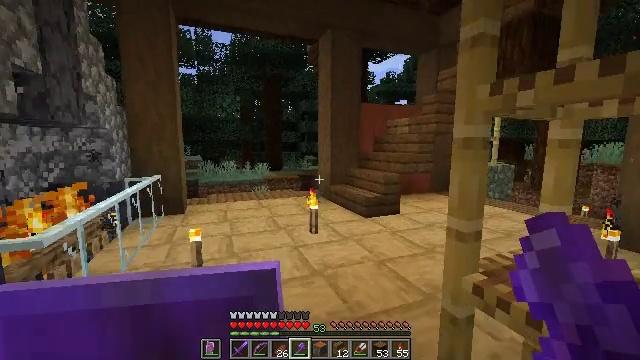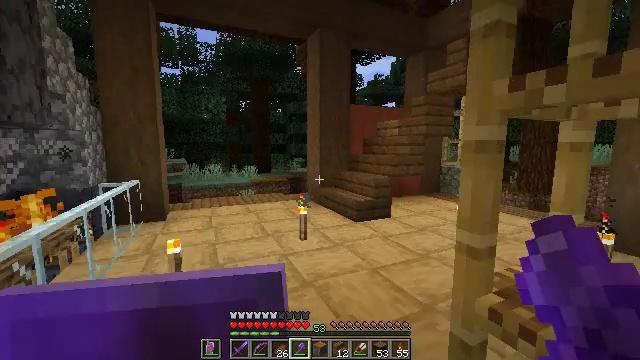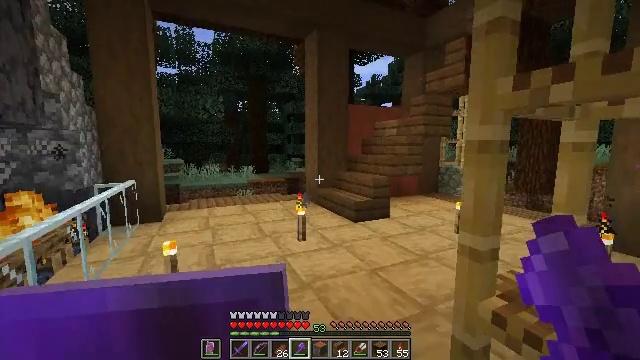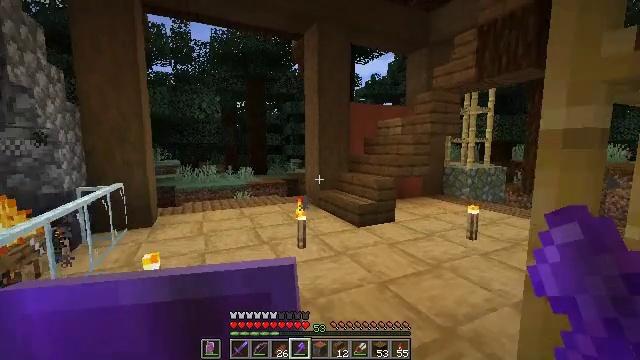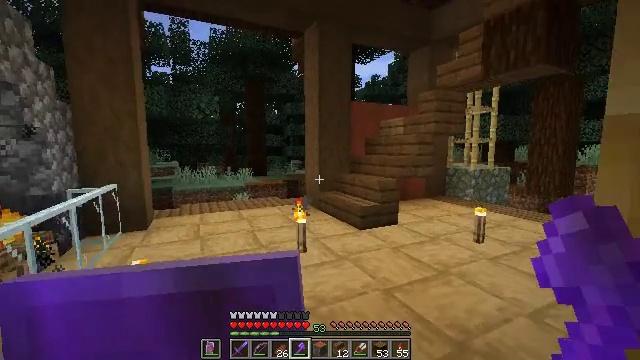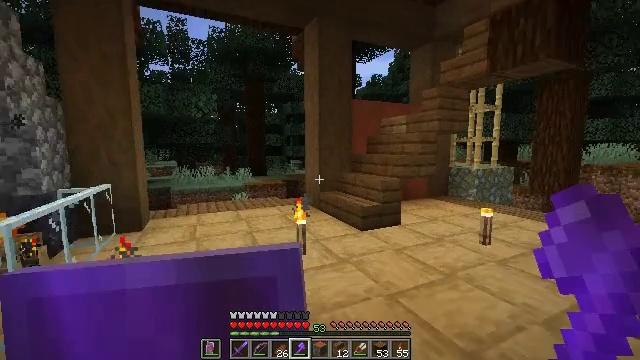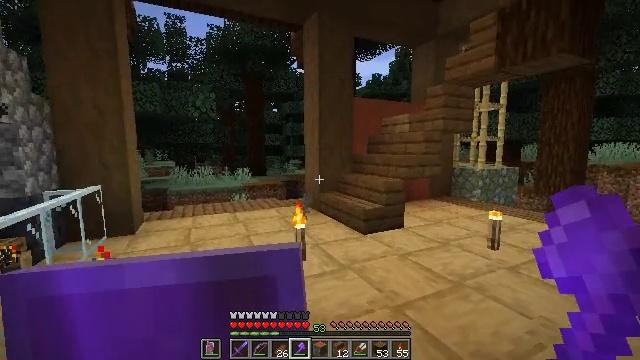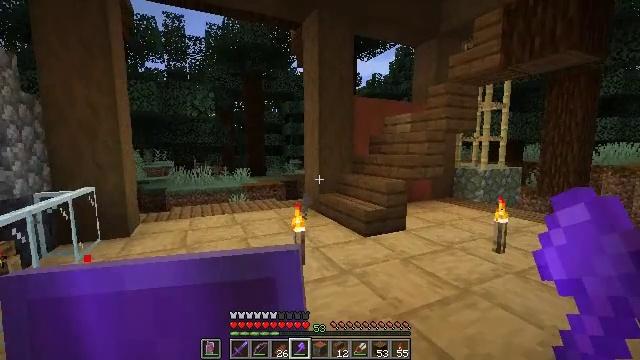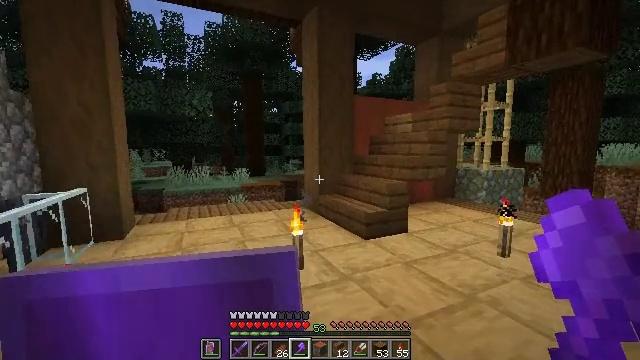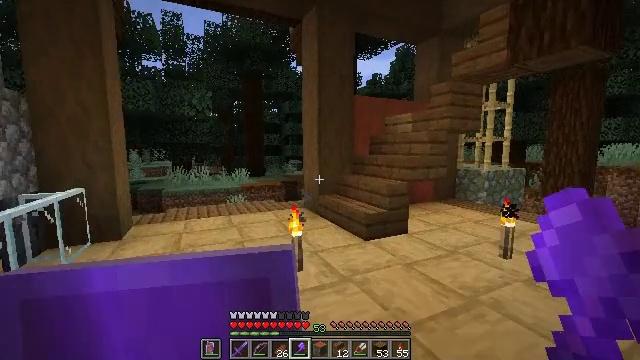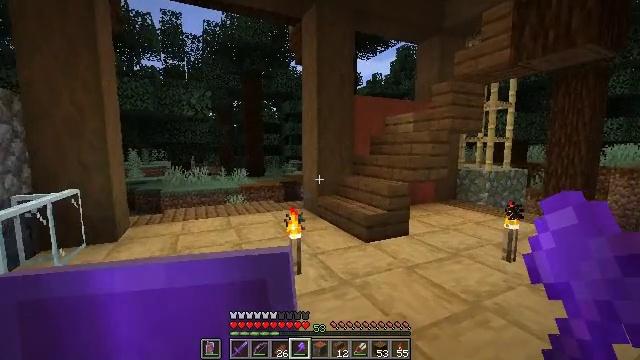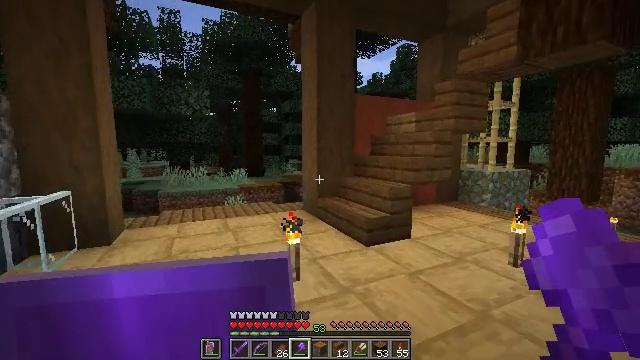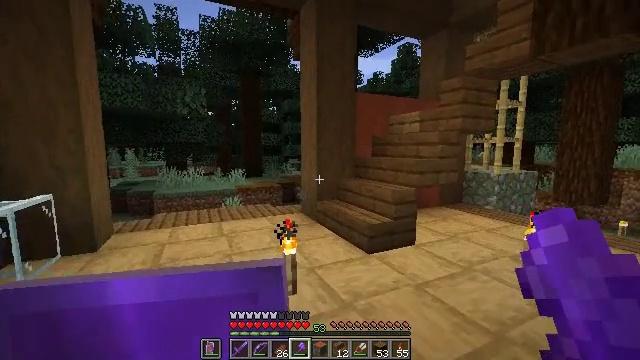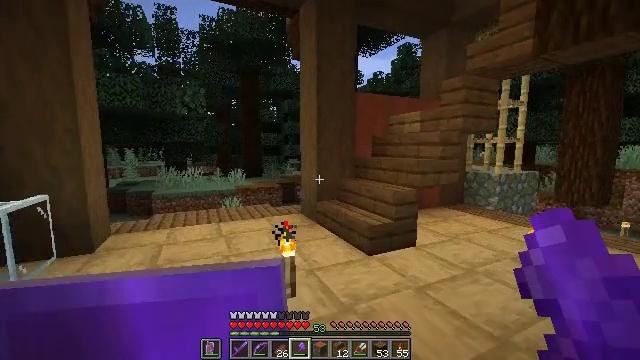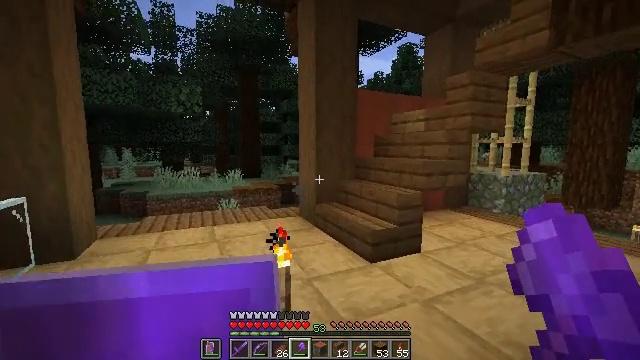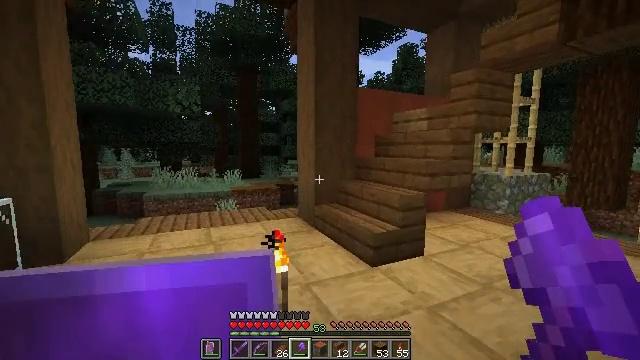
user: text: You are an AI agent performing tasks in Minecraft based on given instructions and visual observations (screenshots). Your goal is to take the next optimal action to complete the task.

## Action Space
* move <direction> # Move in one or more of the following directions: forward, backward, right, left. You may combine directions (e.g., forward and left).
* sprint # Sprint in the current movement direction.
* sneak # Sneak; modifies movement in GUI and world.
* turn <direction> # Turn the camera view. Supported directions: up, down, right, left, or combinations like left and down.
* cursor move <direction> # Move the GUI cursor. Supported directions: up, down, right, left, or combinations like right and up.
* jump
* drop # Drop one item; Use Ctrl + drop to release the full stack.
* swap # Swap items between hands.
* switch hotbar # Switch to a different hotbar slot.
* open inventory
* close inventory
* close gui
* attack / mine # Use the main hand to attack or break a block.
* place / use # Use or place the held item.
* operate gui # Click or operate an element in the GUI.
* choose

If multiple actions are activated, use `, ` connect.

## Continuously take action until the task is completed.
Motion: motion action
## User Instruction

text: Break the stripped acacia log.
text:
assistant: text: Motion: move forward, turn right
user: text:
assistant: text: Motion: move forward
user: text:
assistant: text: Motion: move forward
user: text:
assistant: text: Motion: move forward
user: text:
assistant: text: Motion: move forward
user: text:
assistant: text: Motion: move forward
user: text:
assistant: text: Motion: no_op
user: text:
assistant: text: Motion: no_op
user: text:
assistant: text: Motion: no_op
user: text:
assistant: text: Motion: move forward
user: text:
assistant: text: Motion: move forward
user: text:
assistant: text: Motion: move forward
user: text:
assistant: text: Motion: move forward
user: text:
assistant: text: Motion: move forward
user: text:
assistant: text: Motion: move forward
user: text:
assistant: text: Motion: move forward
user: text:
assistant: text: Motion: move forward
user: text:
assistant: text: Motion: move forward, sprint
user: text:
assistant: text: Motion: move forward, sprint, turn right
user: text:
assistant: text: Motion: move forward, sprint, turn right
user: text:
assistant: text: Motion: move forward, sprint, turn right
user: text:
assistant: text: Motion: move forward, sprint
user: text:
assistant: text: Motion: move forward, sprint
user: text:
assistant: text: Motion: move forward, sprint
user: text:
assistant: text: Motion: move forward, sprint
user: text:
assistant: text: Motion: move forward, sprint, turn right
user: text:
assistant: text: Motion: move forward, sprint, turn right
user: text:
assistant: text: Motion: move forward, sprint, turn right
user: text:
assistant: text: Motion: move forward, sprint, turn right and down
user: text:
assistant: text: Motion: move forward, sprint, turn right